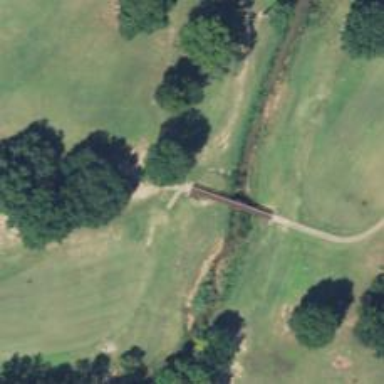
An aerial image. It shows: Path bridge over golf cartpath.